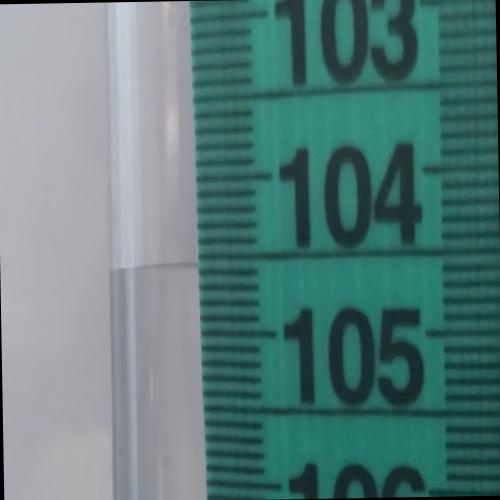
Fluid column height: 104.6 cm